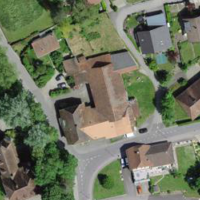
EUNIS habitat code: 55
Species observed at this site:
Symphoricarpos albus